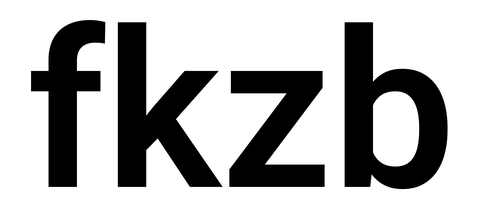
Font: Roboto_SemiBold